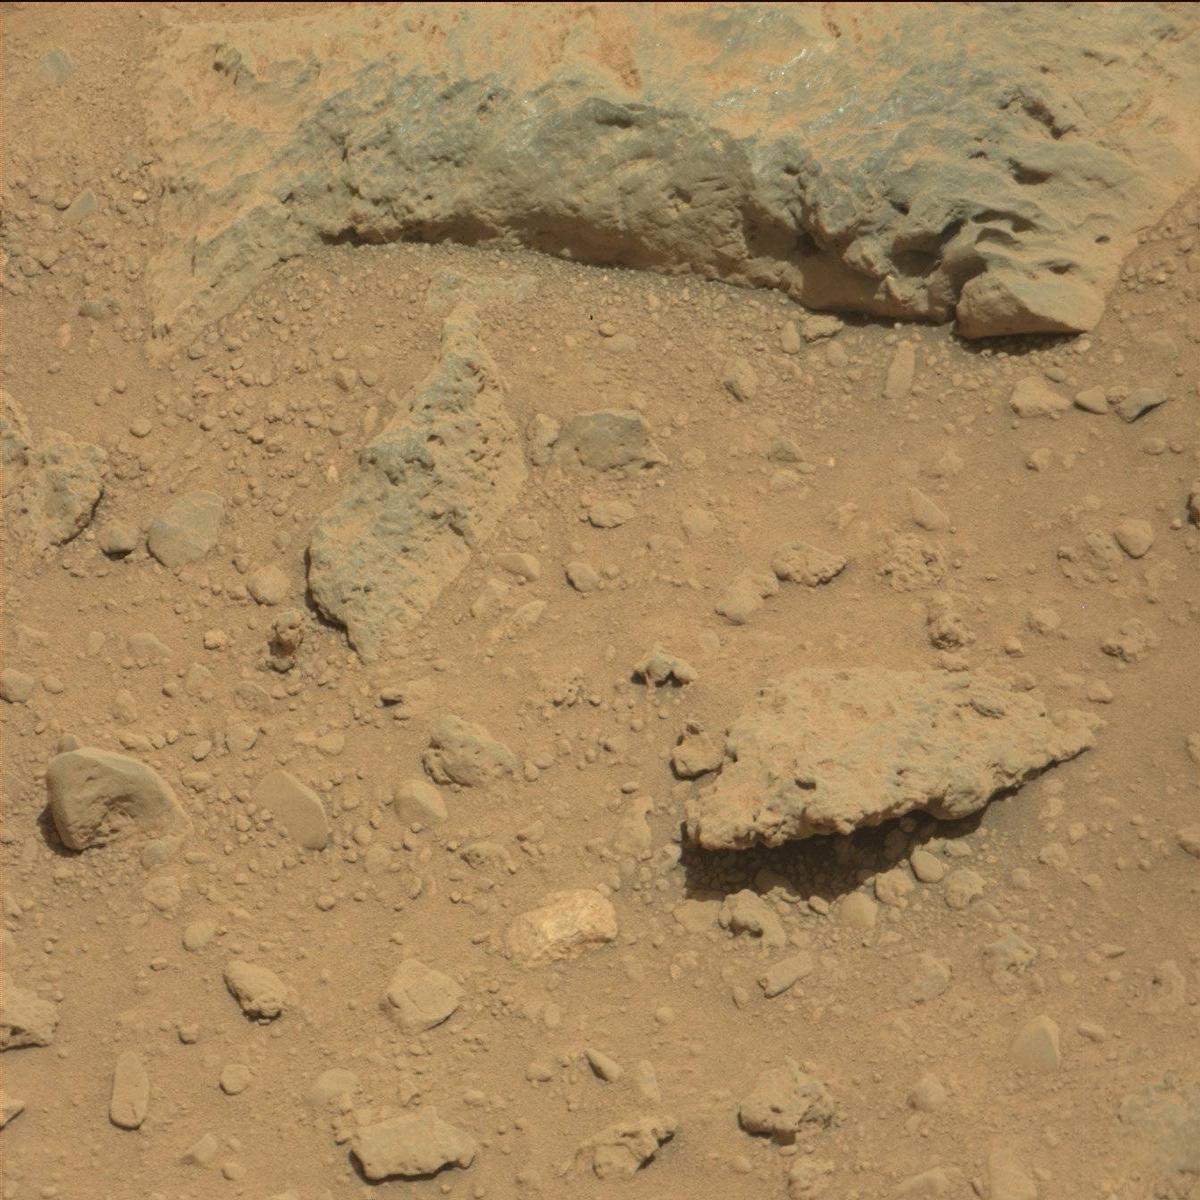
Terrain classes present: Bedrock, Sand / Soil